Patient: sex M, age 65
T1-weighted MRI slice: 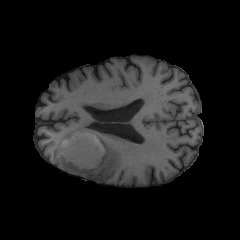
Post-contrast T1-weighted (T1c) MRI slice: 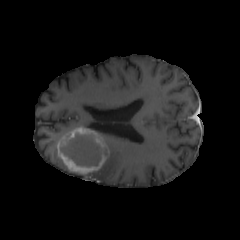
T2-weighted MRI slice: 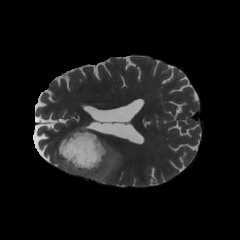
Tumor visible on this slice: yes
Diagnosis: Glioblastoma, IDH-wildtype
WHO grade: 4